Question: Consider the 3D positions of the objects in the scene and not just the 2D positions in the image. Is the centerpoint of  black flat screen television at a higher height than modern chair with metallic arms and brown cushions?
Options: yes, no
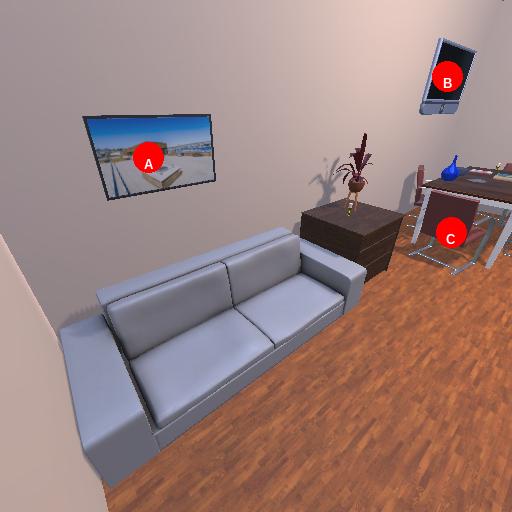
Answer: yes